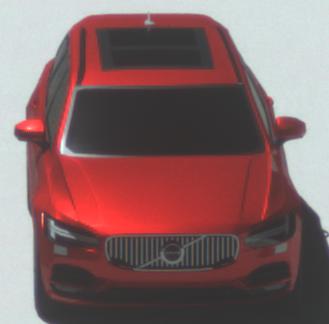
Make: Volvo
Model: V90
Detailed model: -
Model produced from: 2016
Model produced until: 2020
Doors: 5
Color: red
Road condition: dry road
Daytime: midday
Contrast: high contrast